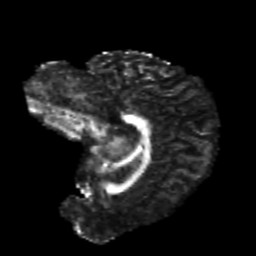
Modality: FA
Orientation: sagittal
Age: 20
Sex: female
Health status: healthy
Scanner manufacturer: philips
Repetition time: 7.388 s
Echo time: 0.08599 s